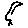
Label: bird